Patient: sex M, age 30
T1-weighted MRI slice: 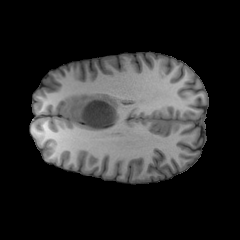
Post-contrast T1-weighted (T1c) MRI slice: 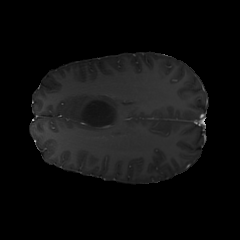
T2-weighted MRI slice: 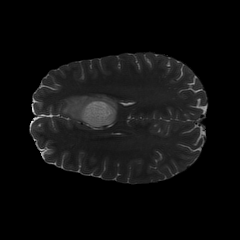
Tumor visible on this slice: yes
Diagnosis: Astrocytoma, IDH-mutant
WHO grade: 2